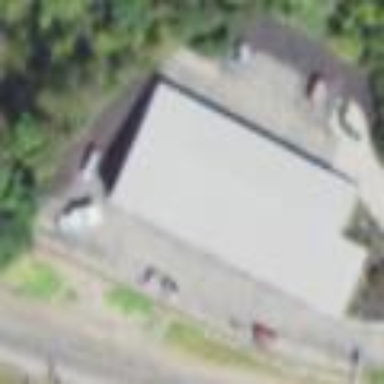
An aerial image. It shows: Storage facility.